Field crop: maize
Growth stage: 2
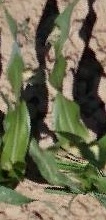
Species: maize